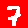
Digit: 7